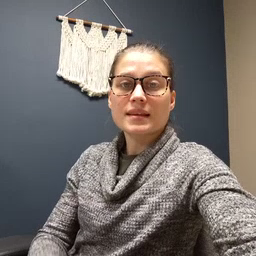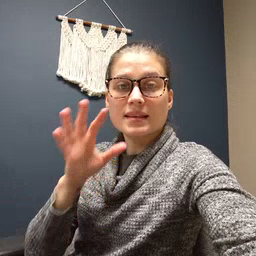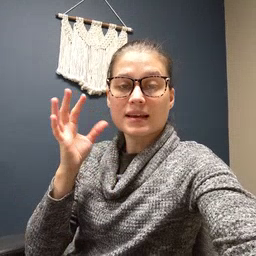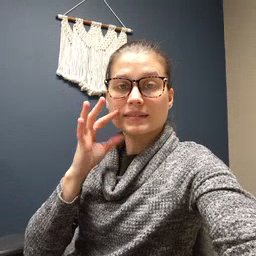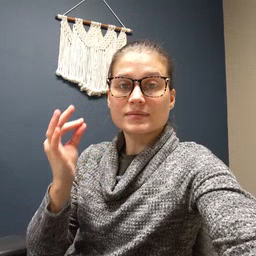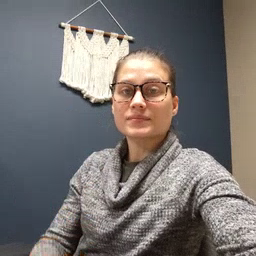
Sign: cat